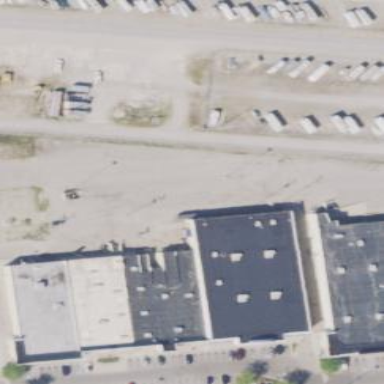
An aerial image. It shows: Retail building.